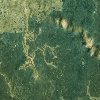
Label: land